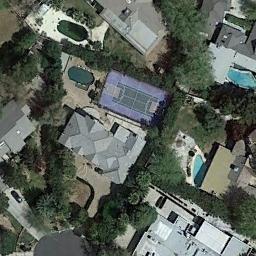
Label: tennis_court